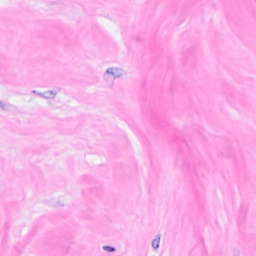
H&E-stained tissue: Breast